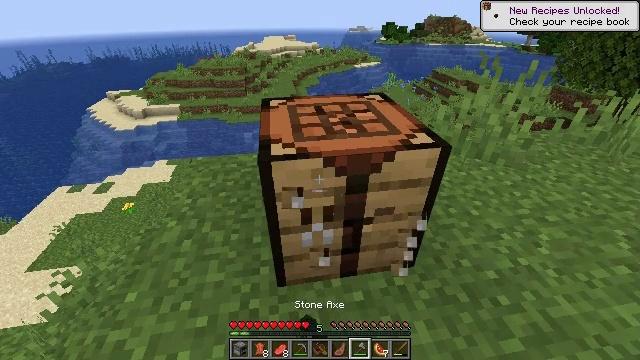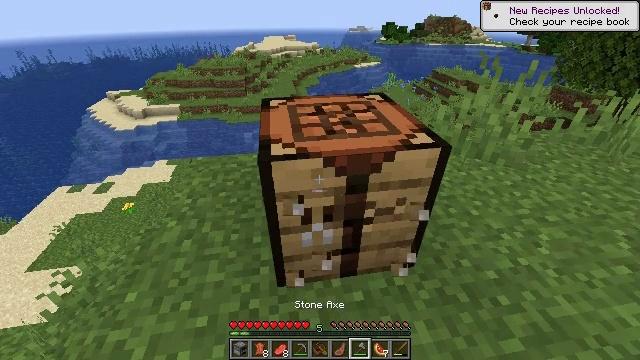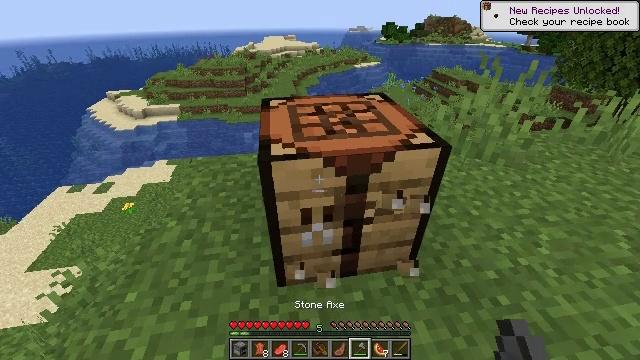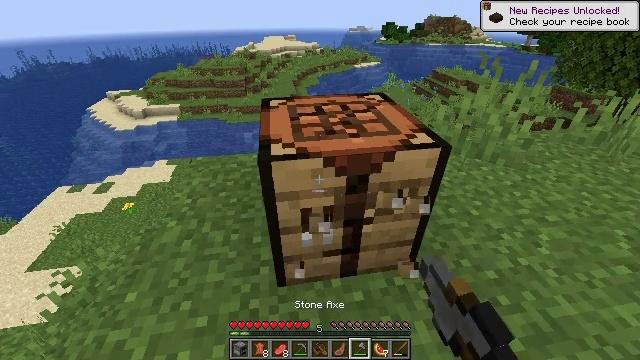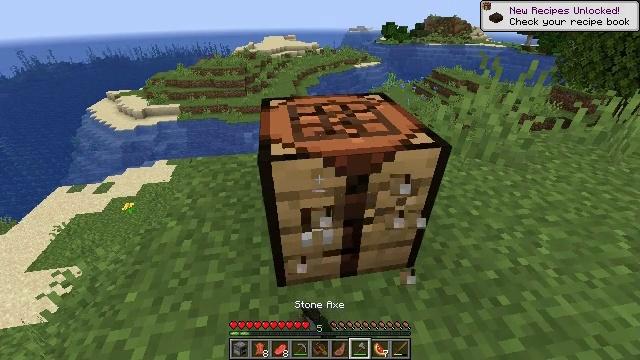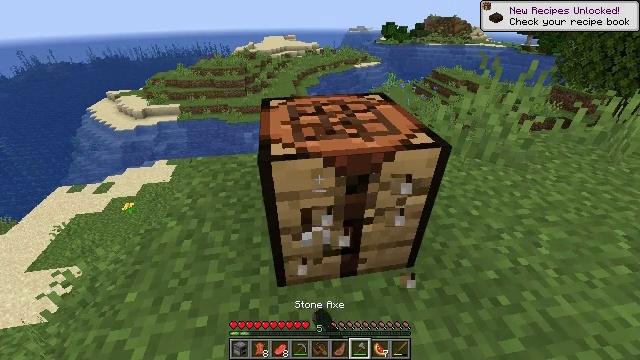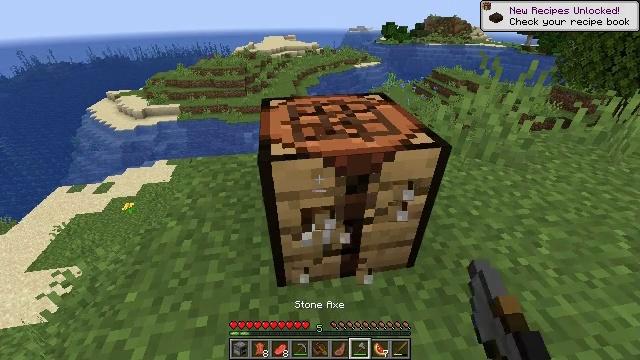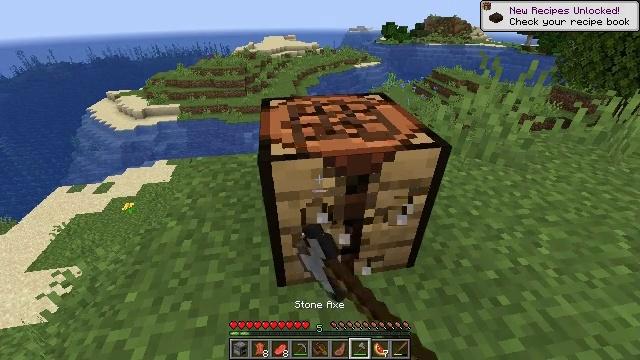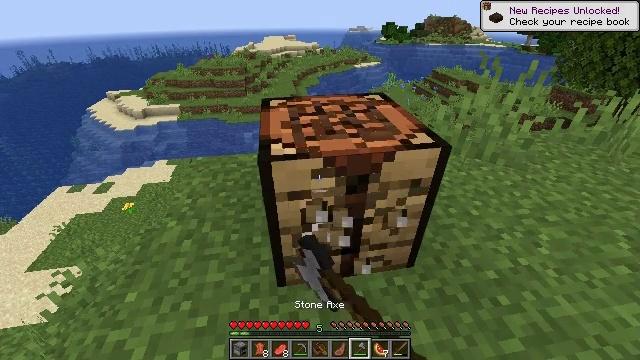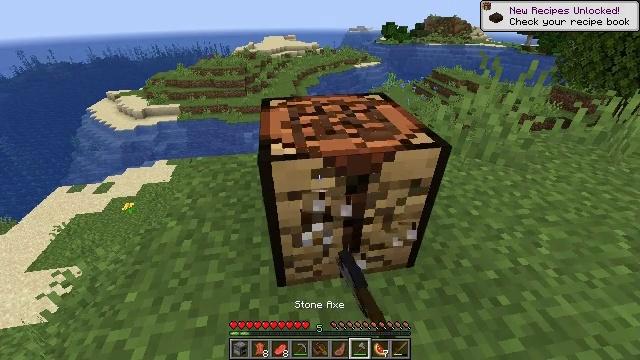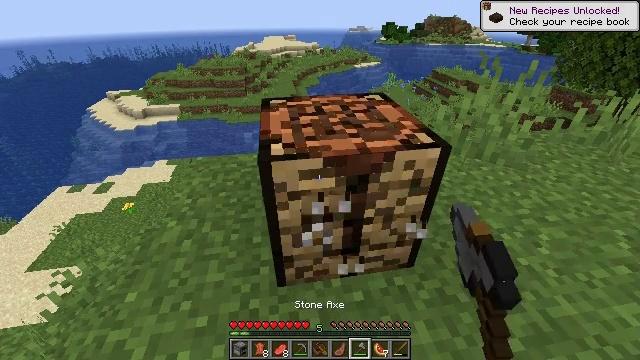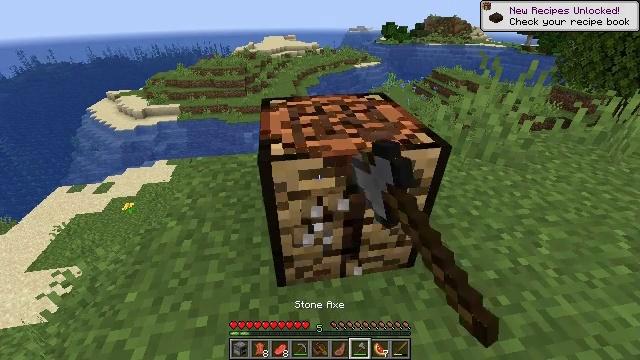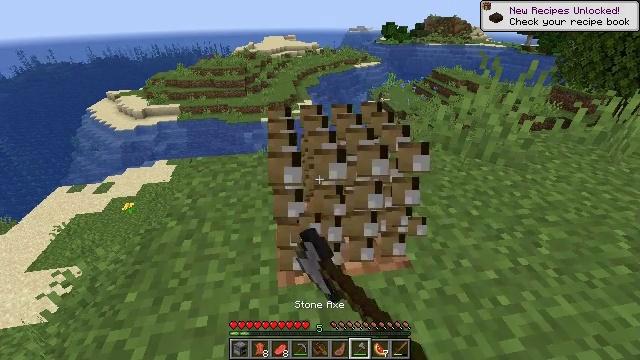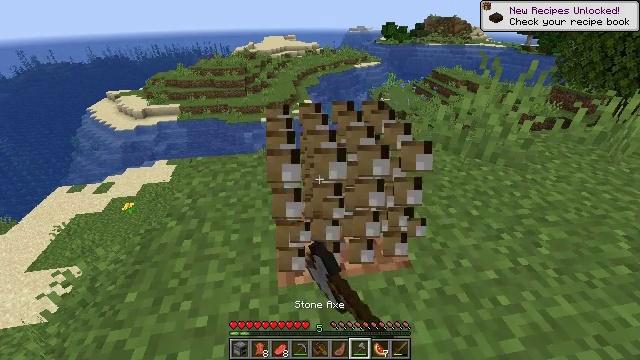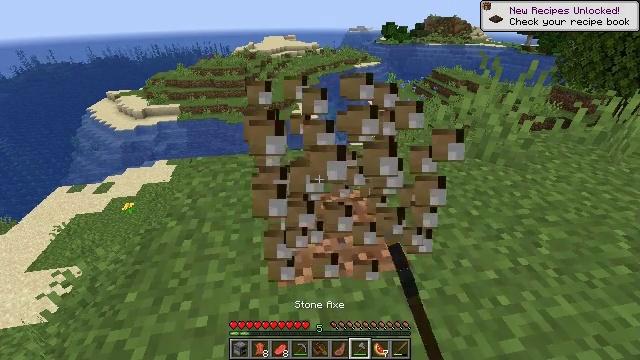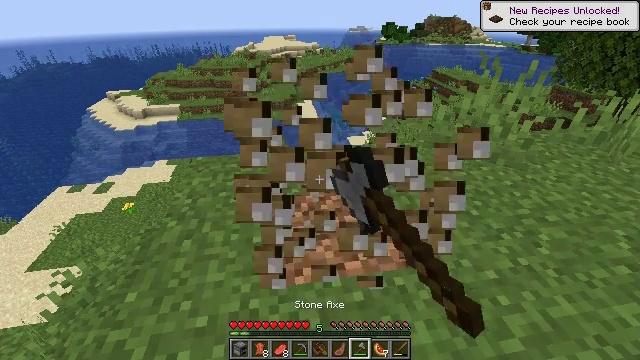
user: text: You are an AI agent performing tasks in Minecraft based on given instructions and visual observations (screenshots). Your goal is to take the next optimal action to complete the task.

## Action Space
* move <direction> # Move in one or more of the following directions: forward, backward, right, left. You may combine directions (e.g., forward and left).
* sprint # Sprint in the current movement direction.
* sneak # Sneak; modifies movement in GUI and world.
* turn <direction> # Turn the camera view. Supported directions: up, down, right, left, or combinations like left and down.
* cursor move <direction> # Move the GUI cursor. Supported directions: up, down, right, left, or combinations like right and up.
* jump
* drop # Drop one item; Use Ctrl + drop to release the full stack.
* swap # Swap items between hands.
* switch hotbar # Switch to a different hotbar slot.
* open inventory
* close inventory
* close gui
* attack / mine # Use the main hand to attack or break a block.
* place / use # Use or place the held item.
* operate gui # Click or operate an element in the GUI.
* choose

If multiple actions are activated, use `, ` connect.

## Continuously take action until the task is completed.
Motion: motion action
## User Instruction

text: Mine block crafting table.
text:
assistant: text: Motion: attack / mine
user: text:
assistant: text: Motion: attack / mine
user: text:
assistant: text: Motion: attack / mine
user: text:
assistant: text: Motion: attack / mine
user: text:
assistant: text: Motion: attack / mine
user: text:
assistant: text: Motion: attack / mine
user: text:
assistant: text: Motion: attack / mine
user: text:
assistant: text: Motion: attack / mine
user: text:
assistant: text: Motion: attack / mine
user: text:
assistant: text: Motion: attack / mine
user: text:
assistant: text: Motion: attack / mine
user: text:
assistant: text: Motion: attack / mine
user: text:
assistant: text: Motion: attack / mine
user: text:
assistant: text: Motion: attack / mine
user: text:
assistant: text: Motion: attack / mine
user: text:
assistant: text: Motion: attack / mine
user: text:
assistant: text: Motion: attack / mine